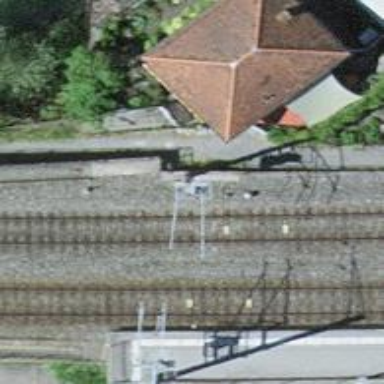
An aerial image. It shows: Single-track electrified railway with contact line.